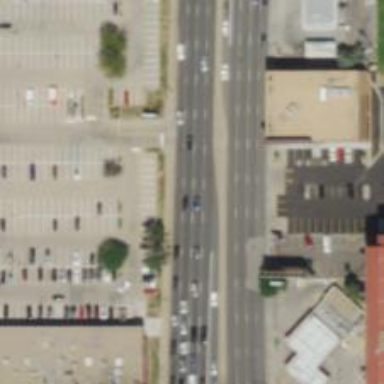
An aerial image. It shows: Primary road with asphalt surface. There is separate sidewalk.